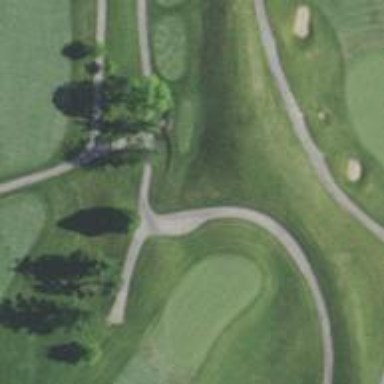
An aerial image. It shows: Path designated for golf carts.